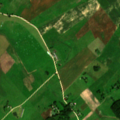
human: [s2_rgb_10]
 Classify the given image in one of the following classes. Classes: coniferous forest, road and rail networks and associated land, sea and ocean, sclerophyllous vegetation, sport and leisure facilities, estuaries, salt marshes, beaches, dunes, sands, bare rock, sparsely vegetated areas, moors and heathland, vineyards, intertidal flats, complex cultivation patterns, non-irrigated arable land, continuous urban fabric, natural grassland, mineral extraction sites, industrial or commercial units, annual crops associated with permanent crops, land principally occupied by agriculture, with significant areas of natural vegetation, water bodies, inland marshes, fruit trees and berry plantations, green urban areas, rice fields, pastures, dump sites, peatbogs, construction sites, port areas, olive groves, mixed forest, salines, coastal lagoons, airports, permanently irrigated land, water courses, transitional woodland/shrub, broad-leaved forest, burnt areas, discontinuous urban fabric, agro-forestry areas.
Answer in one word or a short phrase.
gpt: non-irrigated arable land, complex cultivation patterns, land principally occupied by agriculture, with significant areas of natural vegetation